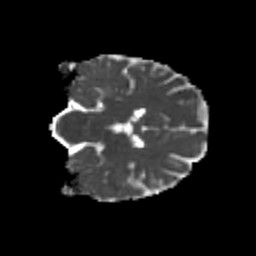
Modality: MD
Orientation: coronal
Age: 22
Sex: female
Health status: healthy
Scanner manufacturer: philips
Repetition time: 7.39 s
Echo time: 0.08599 s